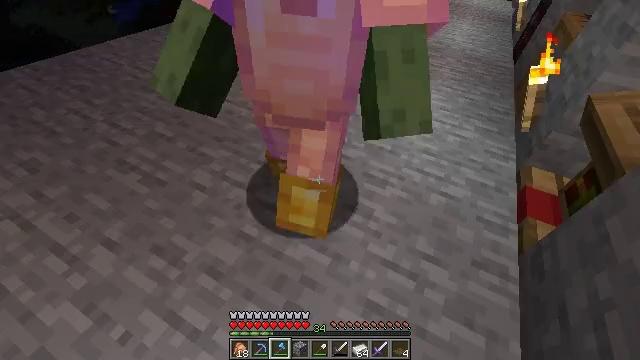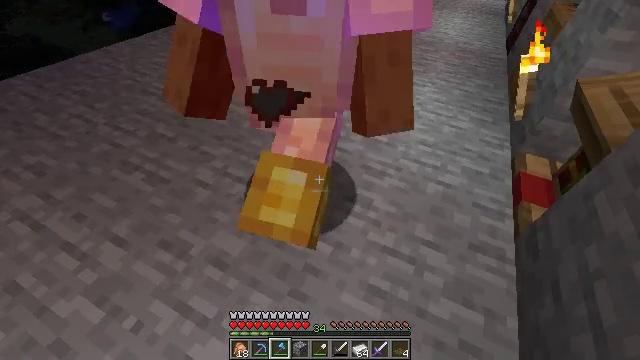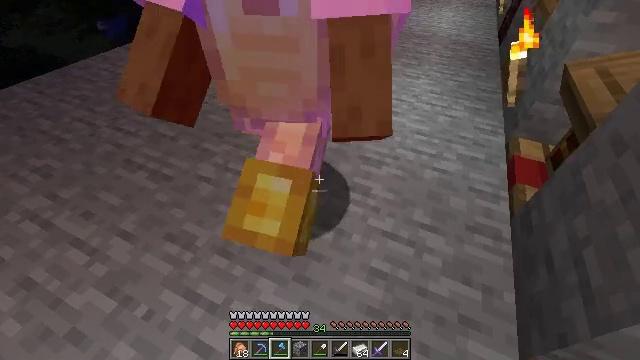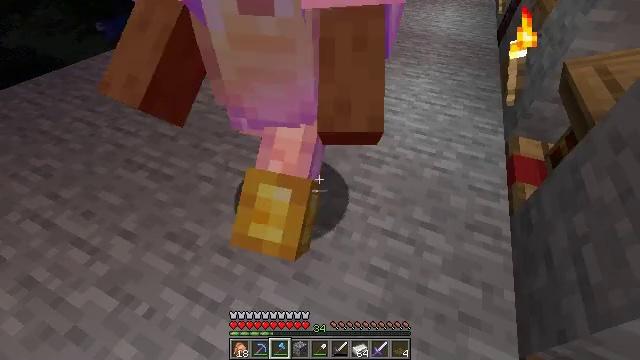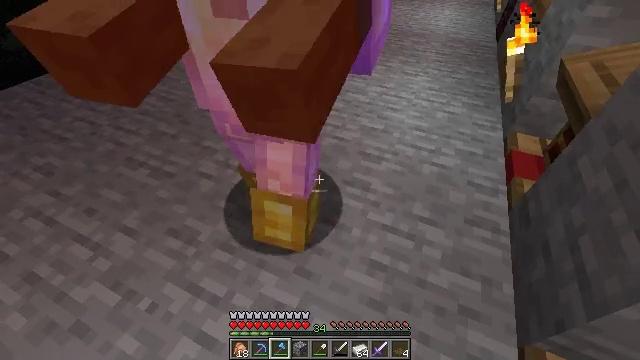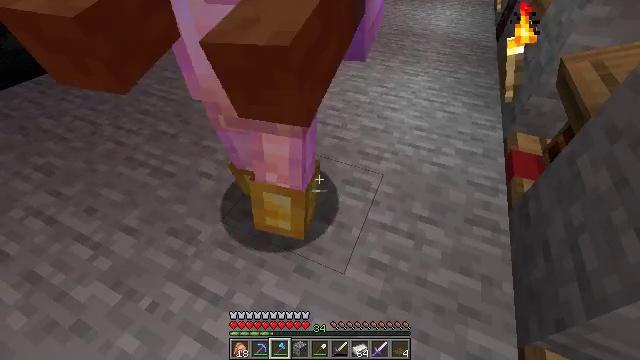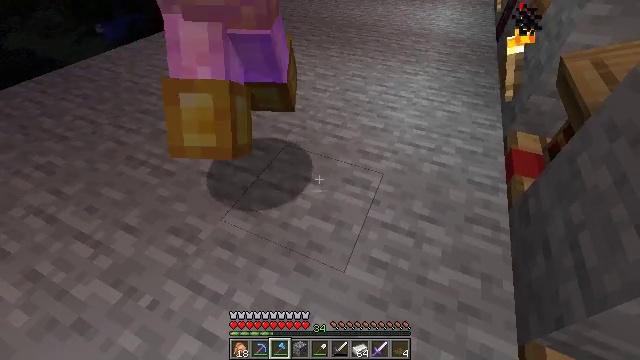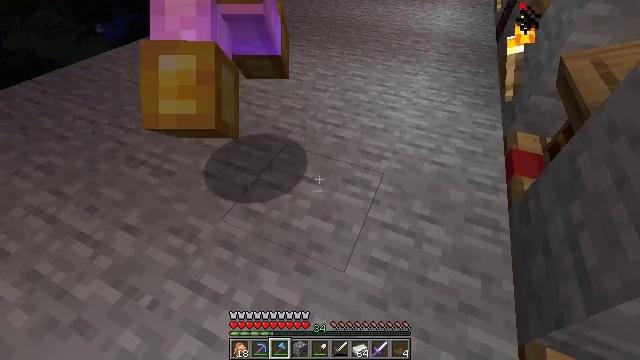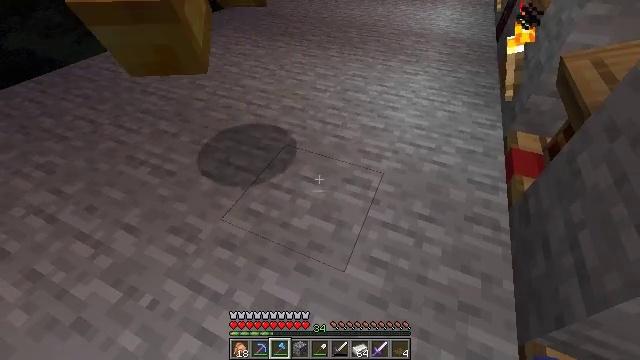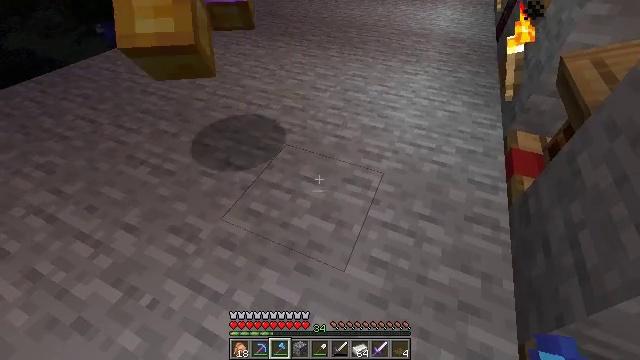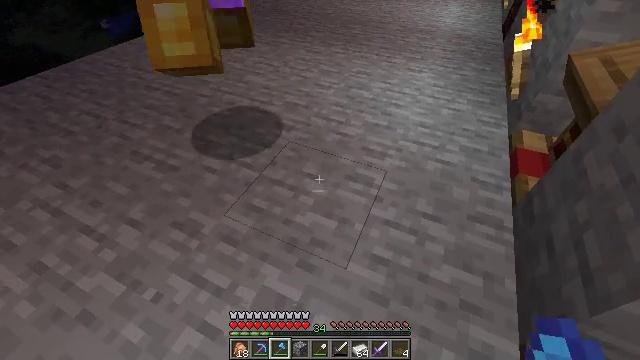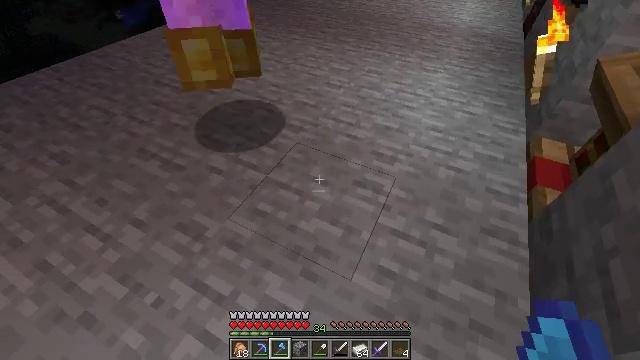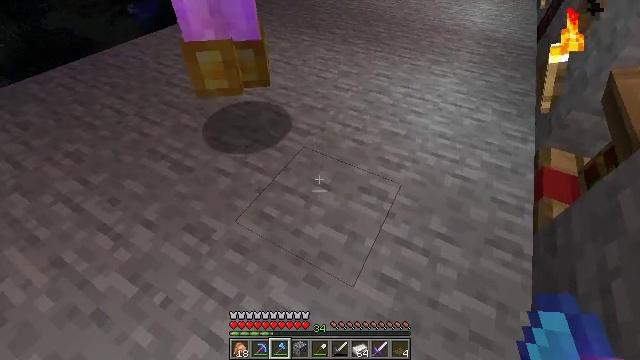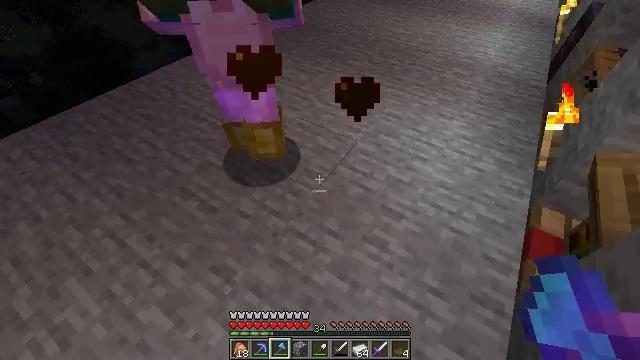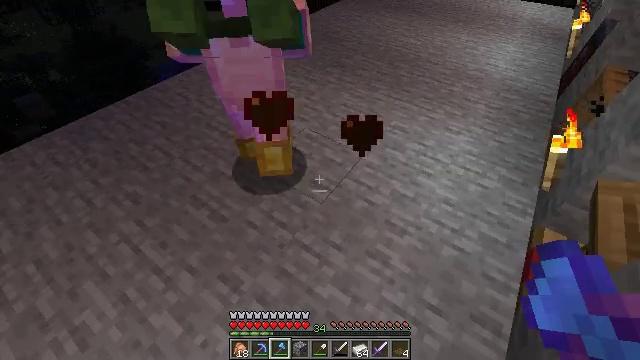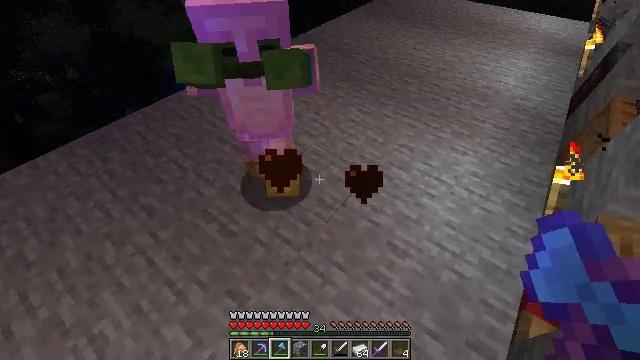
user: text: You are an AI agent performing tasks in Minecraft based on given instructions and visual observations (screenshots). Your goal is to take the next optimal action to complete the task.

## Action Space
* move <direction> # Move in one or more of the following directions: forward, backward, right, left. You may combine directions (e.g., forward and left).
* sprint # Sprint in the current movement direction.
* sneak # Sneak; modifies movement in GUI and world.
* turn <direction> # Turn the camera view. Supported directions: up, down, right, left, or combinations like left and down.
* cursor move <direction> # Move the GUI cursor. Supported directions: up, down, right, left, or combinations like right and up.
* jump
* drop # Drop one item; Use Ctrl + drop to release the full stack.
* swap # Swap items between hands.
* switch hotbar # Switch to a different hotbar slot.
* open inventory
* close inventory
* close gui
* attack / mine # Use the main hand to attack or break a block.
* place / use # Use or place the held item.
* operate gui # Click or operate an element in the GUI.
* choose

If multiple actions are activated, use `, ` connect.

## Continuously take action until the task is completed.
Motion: motion action
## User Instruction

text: Combat the zombie.
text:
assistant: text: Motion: no_op
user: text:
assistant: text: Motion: no_op
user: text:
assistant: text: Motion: no_op
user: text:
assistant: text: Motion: no_op
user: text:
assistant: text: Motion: no_op
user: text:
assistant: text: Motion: no_op
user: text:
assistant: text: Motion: no_op
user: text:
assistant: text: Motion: no_op
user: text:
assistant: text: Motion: no_op
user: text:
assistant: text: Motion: no_op
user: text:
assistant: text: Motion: move forward, turn left and down
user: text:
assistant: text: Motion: move forward, turn left, jump
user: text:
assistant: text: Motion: move forward, turn left, jump
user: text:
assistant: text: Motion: move forward, turn left, jump
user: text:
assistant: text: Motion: turn left, jump
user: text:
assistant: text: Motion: turn left and up, jump
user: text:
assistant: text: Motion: turn left, jump
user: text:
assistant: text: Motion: turn left and up, jump
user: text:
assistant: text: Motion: turn left and up, jump
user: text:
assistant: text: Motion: turn left and up, jump
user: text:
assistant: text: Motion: jump
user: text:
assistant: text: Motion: attack / mine
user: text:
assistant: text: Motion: attack / mine
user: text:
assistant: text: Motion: attack / mine
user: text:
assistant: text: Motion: attack / mine
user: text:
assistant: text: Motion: attack / mine
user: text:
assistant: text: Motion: attack / mine